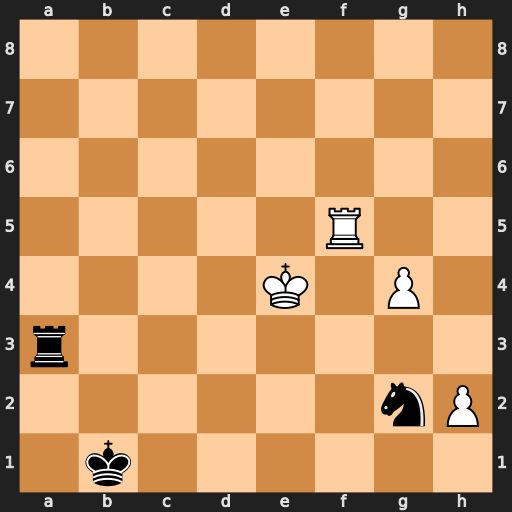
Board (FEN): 8/8/8/5R2/4K1P1/r7/6nP/1k6
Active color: w
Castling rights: -
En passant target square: -
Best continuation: Rf1+ Kc2 Rf2+ Kd1 Rxg2